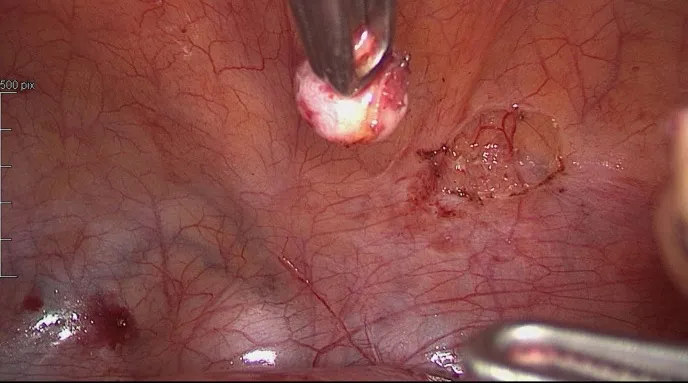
Leiomyoma removed from the vesical peritoneum.
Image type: medical_photograph (other_medical_photograph)